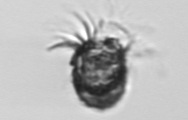
Label: Tintinnopsis